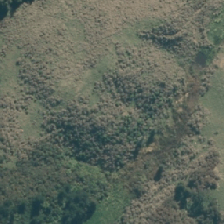
Land cover: grose_broom